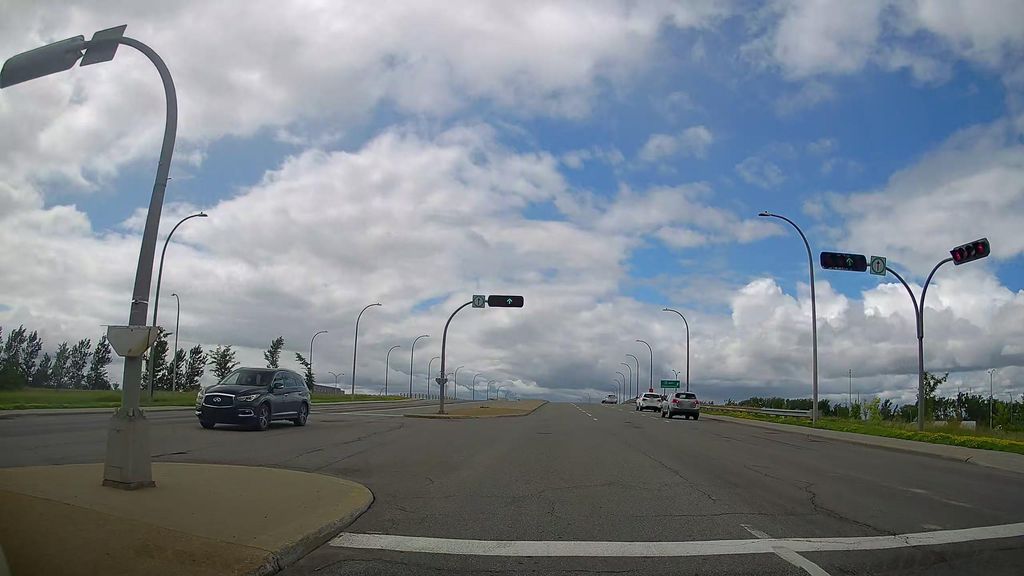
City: montreal